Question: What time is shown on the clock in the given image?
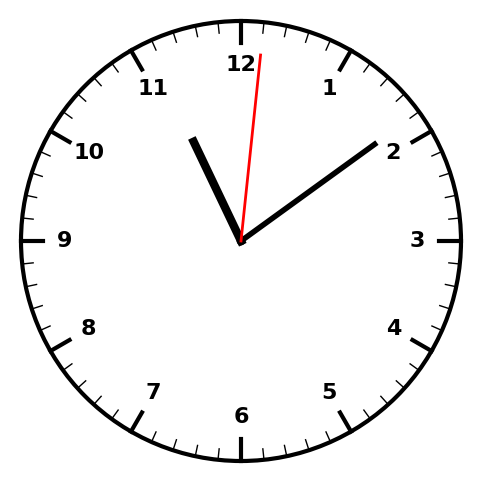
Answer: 11:09:01